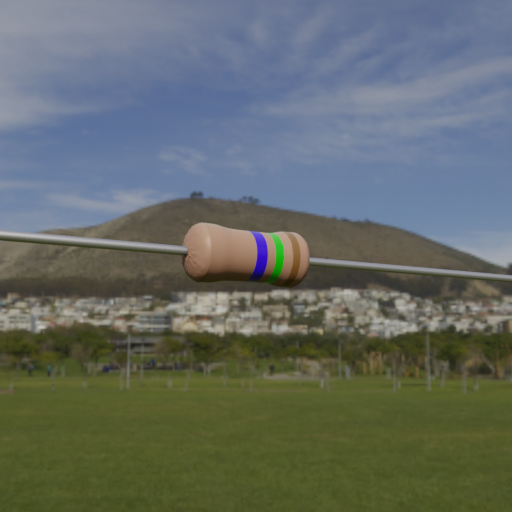
Resistor colour bands (in order): blue, green, brown